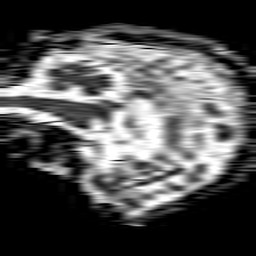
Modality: ADC
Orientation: sagittal
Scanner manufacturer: philips
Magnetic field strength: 1.5 T
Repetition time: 4.6 s
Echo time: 0.08631 s